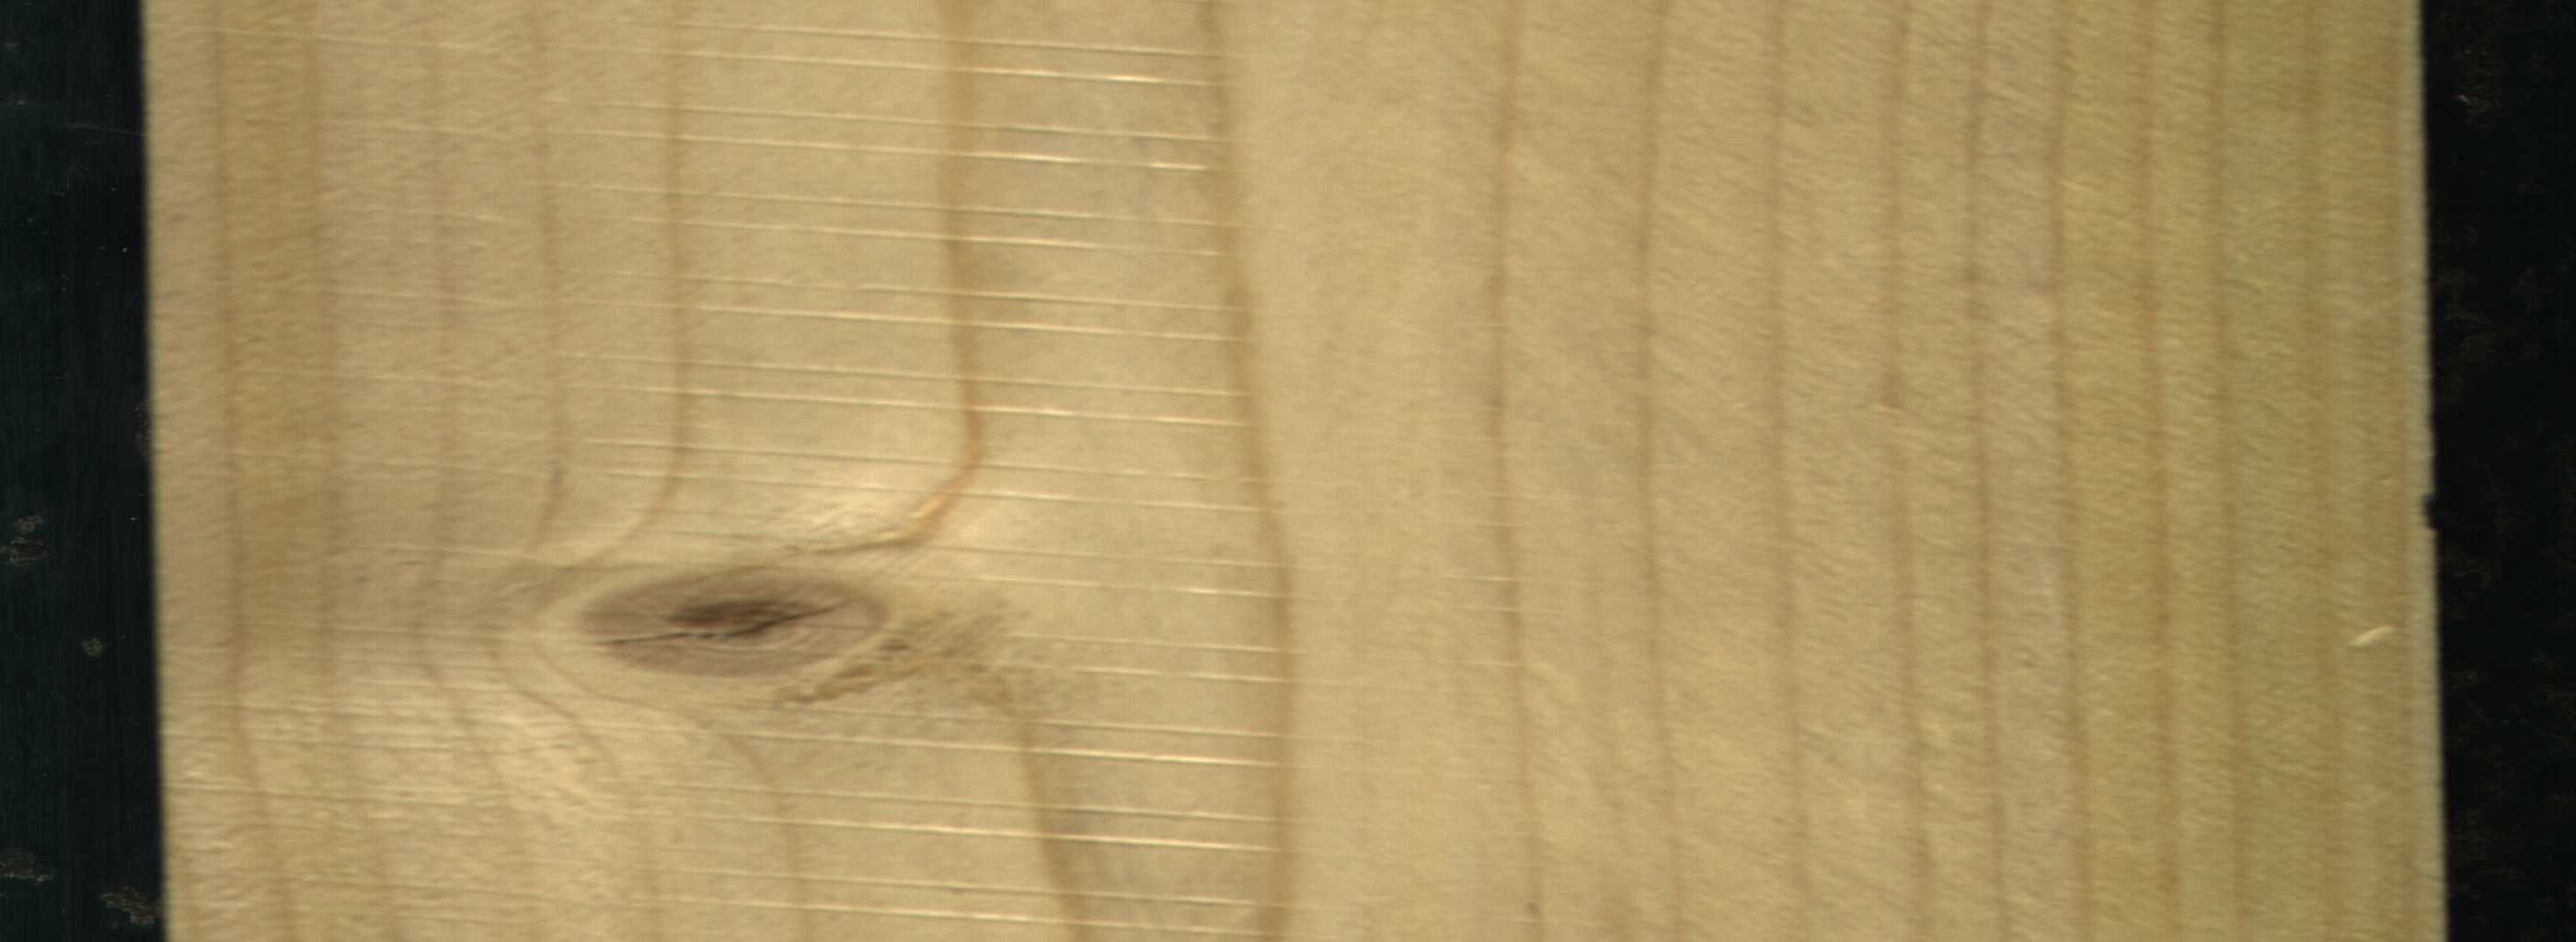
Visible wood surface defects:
knot_with_crack